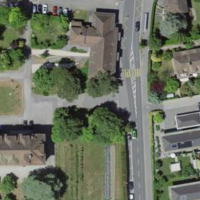
EUNIS habitat code: 54
Species observed at this site:
Cosmos bipinnatus
Lamium purpureum
Sambucus nigra